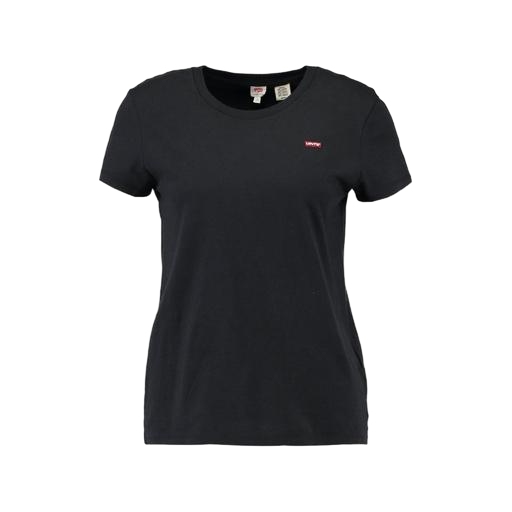
slim crew tee, black woman's tee, black women's jersey t-shirt, white background